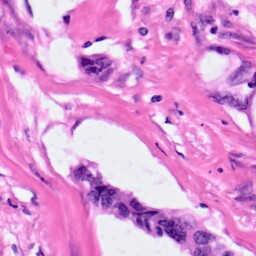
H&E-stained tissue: Pancreatic